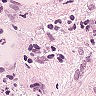
Metastatic tissue present: no